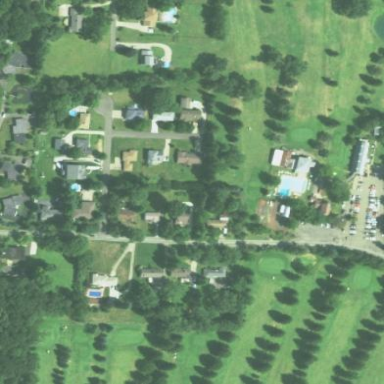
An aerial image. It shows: Golf course.